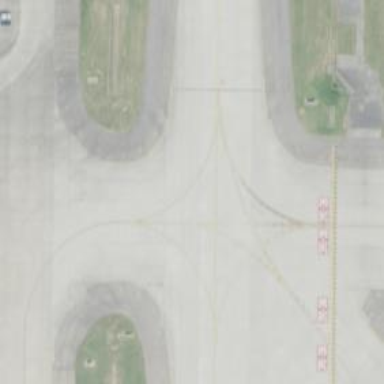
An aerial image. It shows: Image of taxiway at airport.